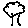
Label: tree